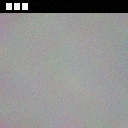
Screen state: on